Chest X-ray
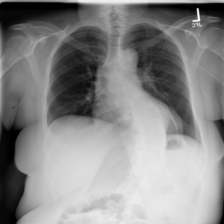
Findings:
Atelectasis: positive
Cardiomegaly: negative
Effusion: negative
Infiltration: negative
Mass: negative
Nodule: negative
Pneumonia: positive
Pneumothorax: negative
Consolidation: negative
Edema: negative
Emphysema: negative
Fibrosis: negative
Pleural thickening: negative
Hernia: negative